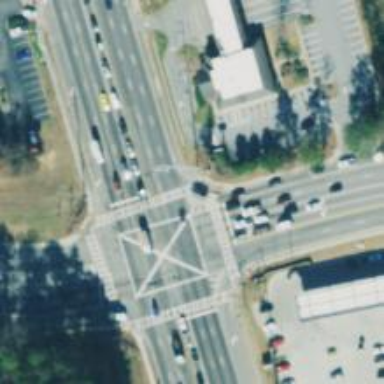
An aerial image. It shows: Marked road crossing.